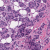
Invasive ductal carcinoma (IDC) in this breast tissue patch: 1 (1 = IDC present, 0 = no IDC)